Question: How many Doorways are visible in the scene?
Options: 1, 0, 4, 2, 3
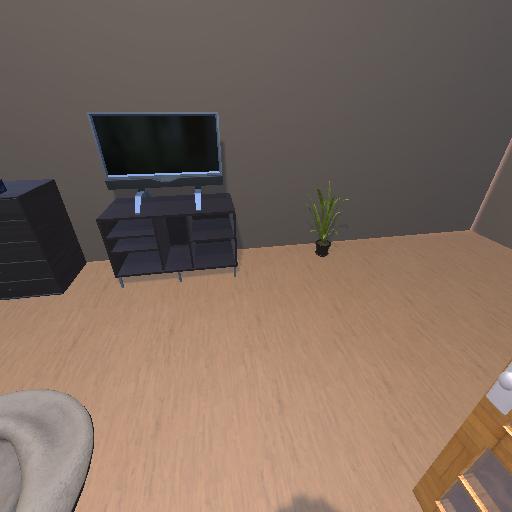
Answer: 1